Interaction volume radius: 10 \u00c5
Interaction volume height: 30 \u00c5
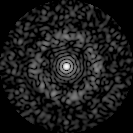
Disorder parameter: 0.8399